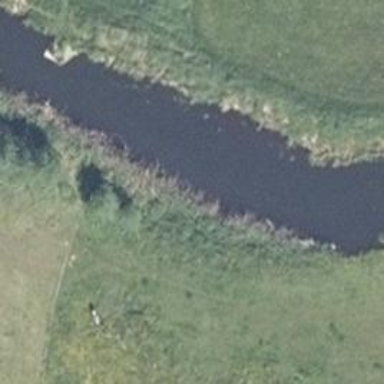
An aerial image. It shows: River with riverbanks.